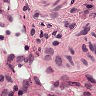
Metastatic tissue present: no